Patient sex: F
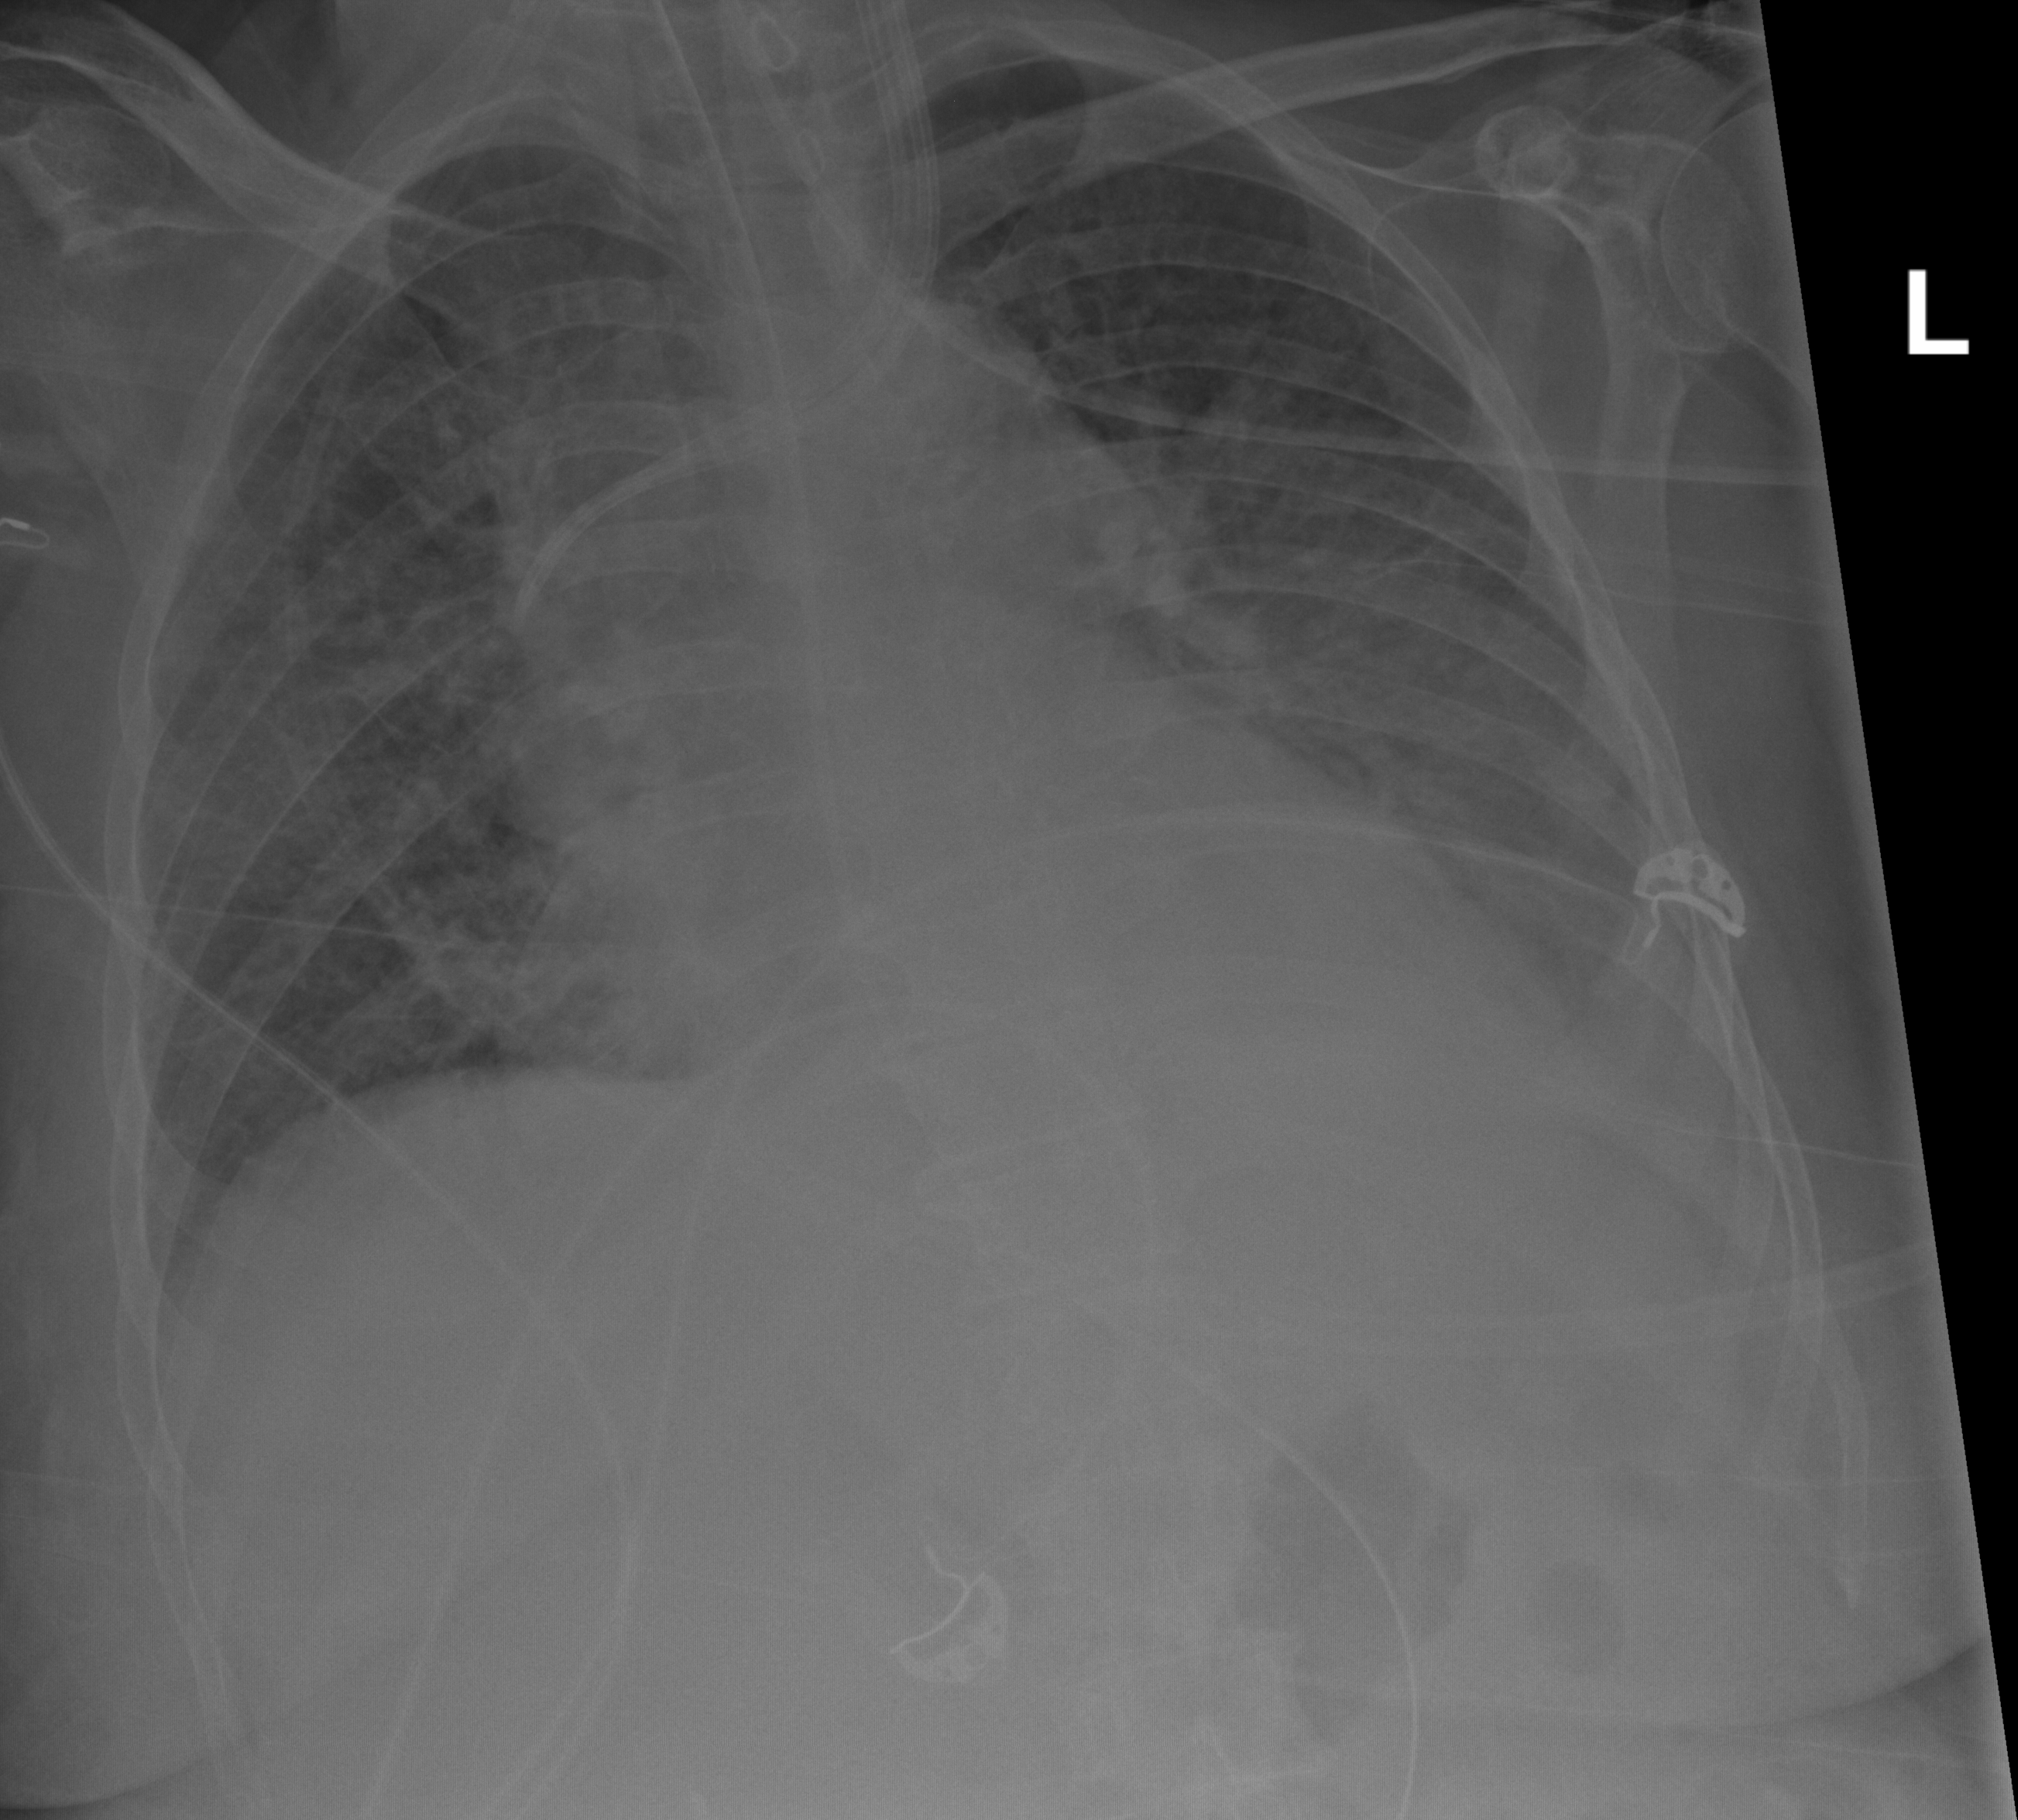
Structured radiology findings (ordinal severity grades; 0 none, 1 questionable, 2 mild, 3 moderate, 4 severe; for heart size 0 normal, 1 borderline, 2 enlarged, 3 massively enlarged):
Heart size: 2
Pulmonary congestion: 2
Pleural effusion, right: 0
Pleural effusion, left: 2
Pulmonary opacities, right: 2
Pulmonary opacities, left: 3
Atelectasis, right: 2
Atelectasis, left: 2